Question: I've been trying to generate in-house app distribution certificate and profile but without much success.
I have followed instructions in and , but I've been going in circles for two days.
Here are synopsis:
1. I am a member of iOS Developer Enterprise Program team.
2. I have Admin access.
3. I have generated CSR.
4. When I try to add iOS certificate via portal I only have two options that are available iOS App Development (under development grouping) and App Store and Ad Hoc (under distribution grouping). All other options are disabled and there is no option for in-house distribution certificate at all (screenshot: http://i.stack.imgur.com/TkCLD.png).

I must be missing something, but I am not sure what exactly. Any help is appreciated.
One more piece of information that might or might not matter is that I am a member of multiple teams (enterprise and standard dev).
Thanks!
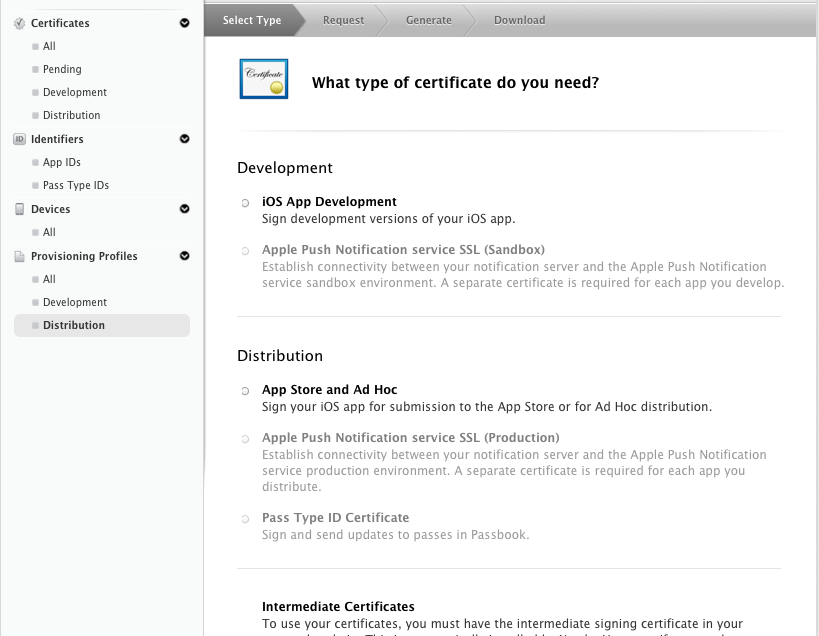
Answer: This is no longer an issue. There was a bug when Apple rolled out the new provisioning portal.
When you tried to create distribution profile the portal didn't detect distribution certificates you had, so you were unable to create one. This bug was fixed within 48h by Apple. Here is a link to the discussion on Apple developer forums for future reference: <URL>